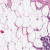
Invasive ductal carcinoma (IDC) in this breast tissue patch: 0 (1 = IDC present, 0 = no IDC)